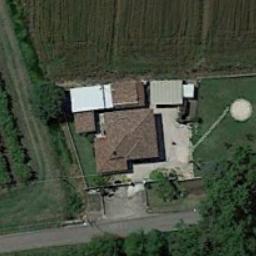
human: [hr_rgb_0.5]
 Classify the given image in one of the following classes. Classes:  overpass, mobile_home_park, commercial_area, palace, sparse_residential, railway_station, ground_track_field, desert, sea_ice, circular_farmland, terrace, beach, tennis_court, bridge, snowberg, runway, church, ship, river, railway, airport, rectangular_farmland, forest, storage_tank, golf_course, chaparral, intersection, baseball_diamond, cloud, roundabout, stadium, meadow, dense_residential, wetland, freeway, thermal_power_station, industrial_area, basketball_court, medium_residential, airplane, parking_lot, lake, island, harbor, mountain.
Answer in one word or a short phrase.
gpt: sparse_residential